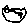
Label: star